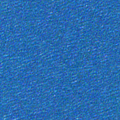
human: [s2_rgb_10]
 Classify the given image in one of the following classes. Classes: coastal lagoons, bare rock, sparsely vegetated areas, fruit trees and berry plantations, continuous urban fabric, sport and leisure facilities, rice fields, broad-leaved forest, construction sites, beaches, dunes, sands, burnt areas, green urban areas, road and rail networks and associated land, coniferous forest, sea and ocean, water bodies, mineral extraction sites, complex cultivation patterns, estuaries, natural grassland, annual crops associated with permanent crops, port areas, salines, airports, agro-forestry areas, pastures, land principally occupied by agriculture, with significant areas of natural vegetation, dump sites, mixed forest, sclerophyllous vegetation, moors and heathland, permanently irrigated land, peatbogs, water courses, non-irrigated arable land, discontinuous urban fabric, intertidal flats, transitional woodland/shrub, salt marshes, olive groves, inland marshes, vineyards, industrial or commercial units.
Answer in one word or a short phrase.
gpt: sea and ocean